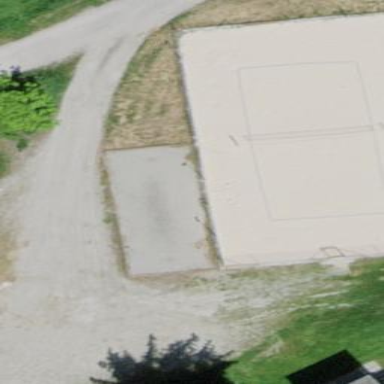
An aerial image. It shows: Sandy pitch designated for beach volleyball.